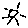
Label: sun